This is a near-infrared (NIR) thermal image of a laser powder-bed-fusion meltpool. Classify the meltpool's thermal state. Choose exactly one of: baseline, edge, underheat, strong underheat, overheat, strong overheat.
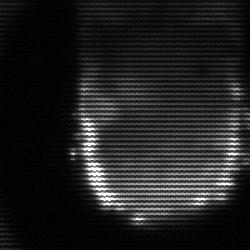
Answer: baseline